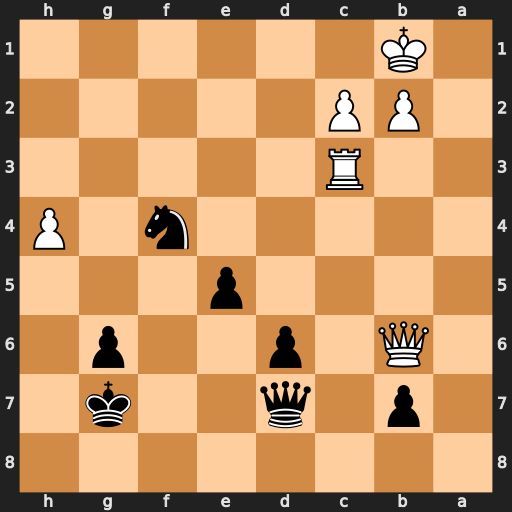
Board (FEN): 8/1p1q2k1/1Q1p2p1/4p3/5n1P/2R5/1PP5/1K6
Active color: b
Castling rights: -
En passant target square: -
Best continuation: Nd5 Qa5 Nxc3+